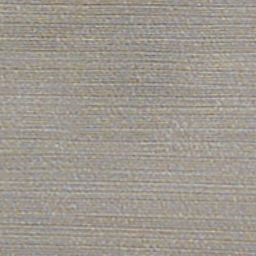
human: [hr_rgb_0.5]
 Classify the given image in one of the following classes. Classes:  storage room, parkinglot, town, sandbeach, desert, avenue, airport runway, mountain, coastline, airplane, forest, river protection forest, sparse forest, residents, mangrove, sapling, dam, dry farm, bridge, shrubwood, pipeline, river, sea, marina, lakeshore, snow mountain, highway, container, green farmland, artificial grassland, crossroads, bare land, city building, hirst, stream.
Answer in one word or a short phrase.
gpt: dry farm